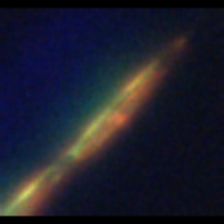
Taxon: Psuedo-nitzschia
Group: Diatoms